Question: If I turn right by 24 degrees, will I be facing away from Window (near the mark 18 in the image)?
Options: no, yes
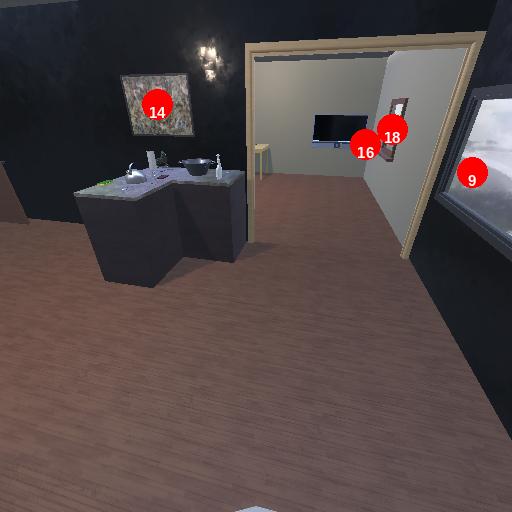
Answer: no